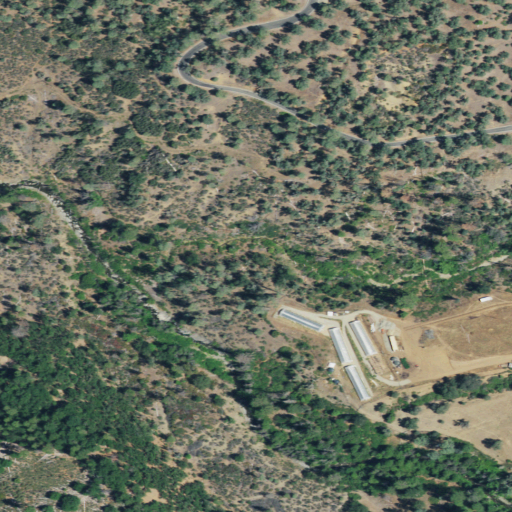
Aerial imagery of valley in California named Panwauket Gulch containing shrub, open development, deciduous forest, mixed forest, and evergreen forest